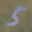
Label: 5